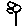
Label: flower